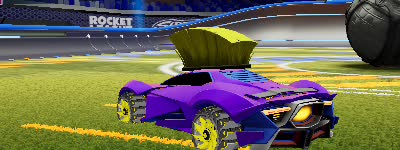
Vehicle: werewolf